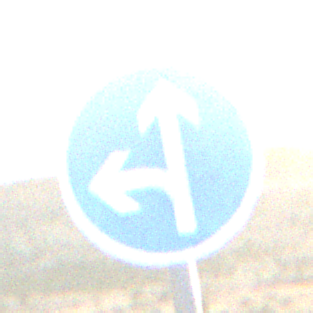
Verkehrszeichen: VorgeschriebeneFahrtrichtungGeradeausOderLinks
Umgebung: Outdoor, Nature
Tageszeit: SunriseSunset
Wetter: PartlyCloudy
Licht: Natural
Jahreszeit: NotSpecified
Kontrast: HighContrast